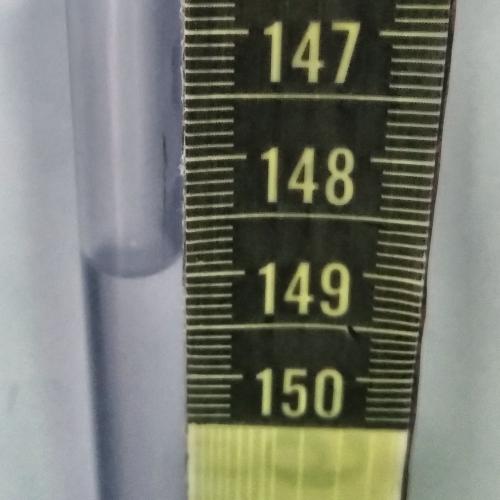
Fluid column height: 148.9 cm